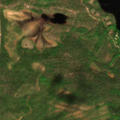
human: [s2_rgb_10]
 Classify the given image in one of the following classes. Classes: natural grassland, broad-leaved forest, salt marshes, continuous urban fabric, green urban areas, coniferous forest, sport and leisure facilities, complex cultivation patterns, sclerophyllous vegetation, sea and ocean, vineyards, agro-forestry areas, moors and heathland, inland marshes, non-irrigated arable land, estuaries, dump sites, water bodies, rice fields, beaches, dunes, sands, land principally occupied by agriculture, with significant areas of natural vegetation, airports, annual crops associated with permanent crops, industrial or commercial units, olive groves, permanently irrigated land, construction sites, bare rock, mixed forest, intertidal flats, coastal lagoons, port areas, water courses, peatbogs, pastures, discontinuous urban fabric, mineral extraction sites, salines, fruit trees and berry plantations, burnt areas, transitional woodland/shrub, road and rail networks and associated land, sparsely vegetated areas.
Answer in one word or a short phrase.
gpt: coniferous forest, mixed forest, water bodies